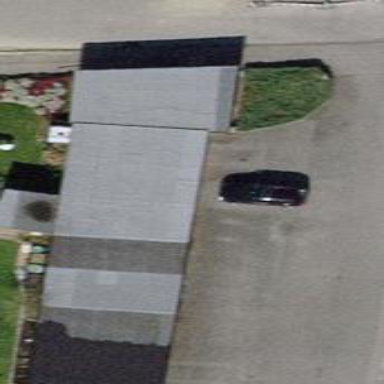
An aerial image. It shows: Group of garages.